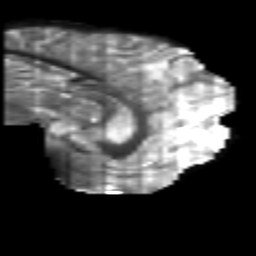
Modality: T2w
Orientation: sagittal
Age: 41
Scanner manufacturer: philips
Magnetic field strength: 3 T
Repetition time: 8.6 s
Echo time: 0.127 s